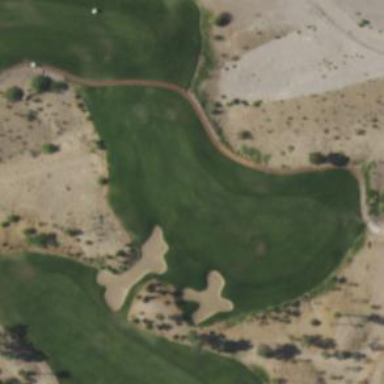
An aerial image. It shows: View of golf hole.